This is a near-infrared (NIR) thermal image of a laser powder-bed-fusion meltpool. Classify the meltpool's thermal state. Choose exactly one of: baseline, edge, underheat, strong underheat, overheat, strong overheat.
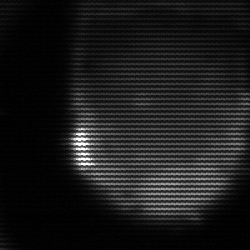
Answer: edge